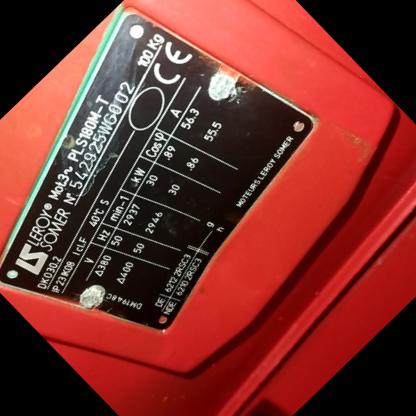
Klasa: tabliczka-znamionowa